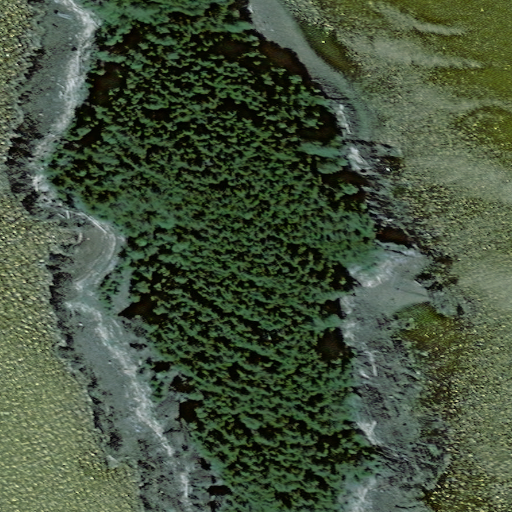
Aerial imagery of island in Alaska named Dalasuga Island containing only unknown